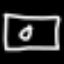
Label: square